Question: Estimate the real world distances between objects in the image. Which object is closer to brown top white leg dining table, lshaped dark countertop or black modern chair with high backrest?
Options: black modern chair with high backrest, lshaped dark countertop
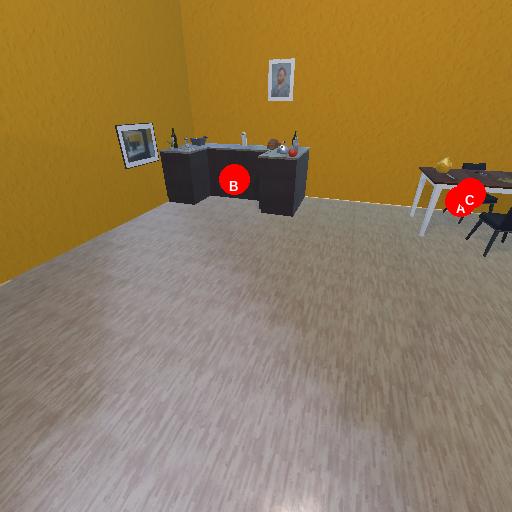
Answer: black modern chair with high backrest